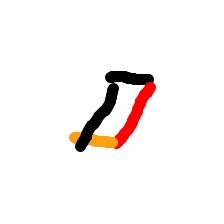
Shape: parallelogram